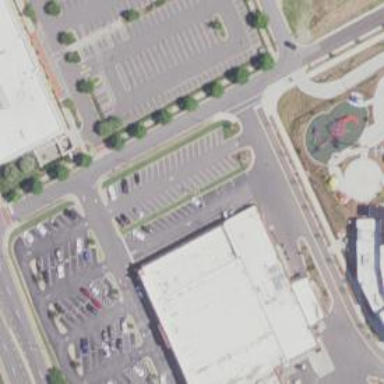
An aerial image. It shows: Retail building housing supermarket.